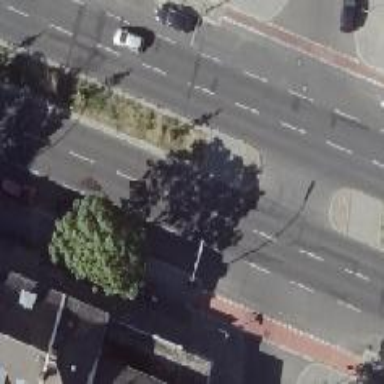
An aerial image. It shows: Uncontrolled footway crossing with pedestrian island.